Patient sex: F
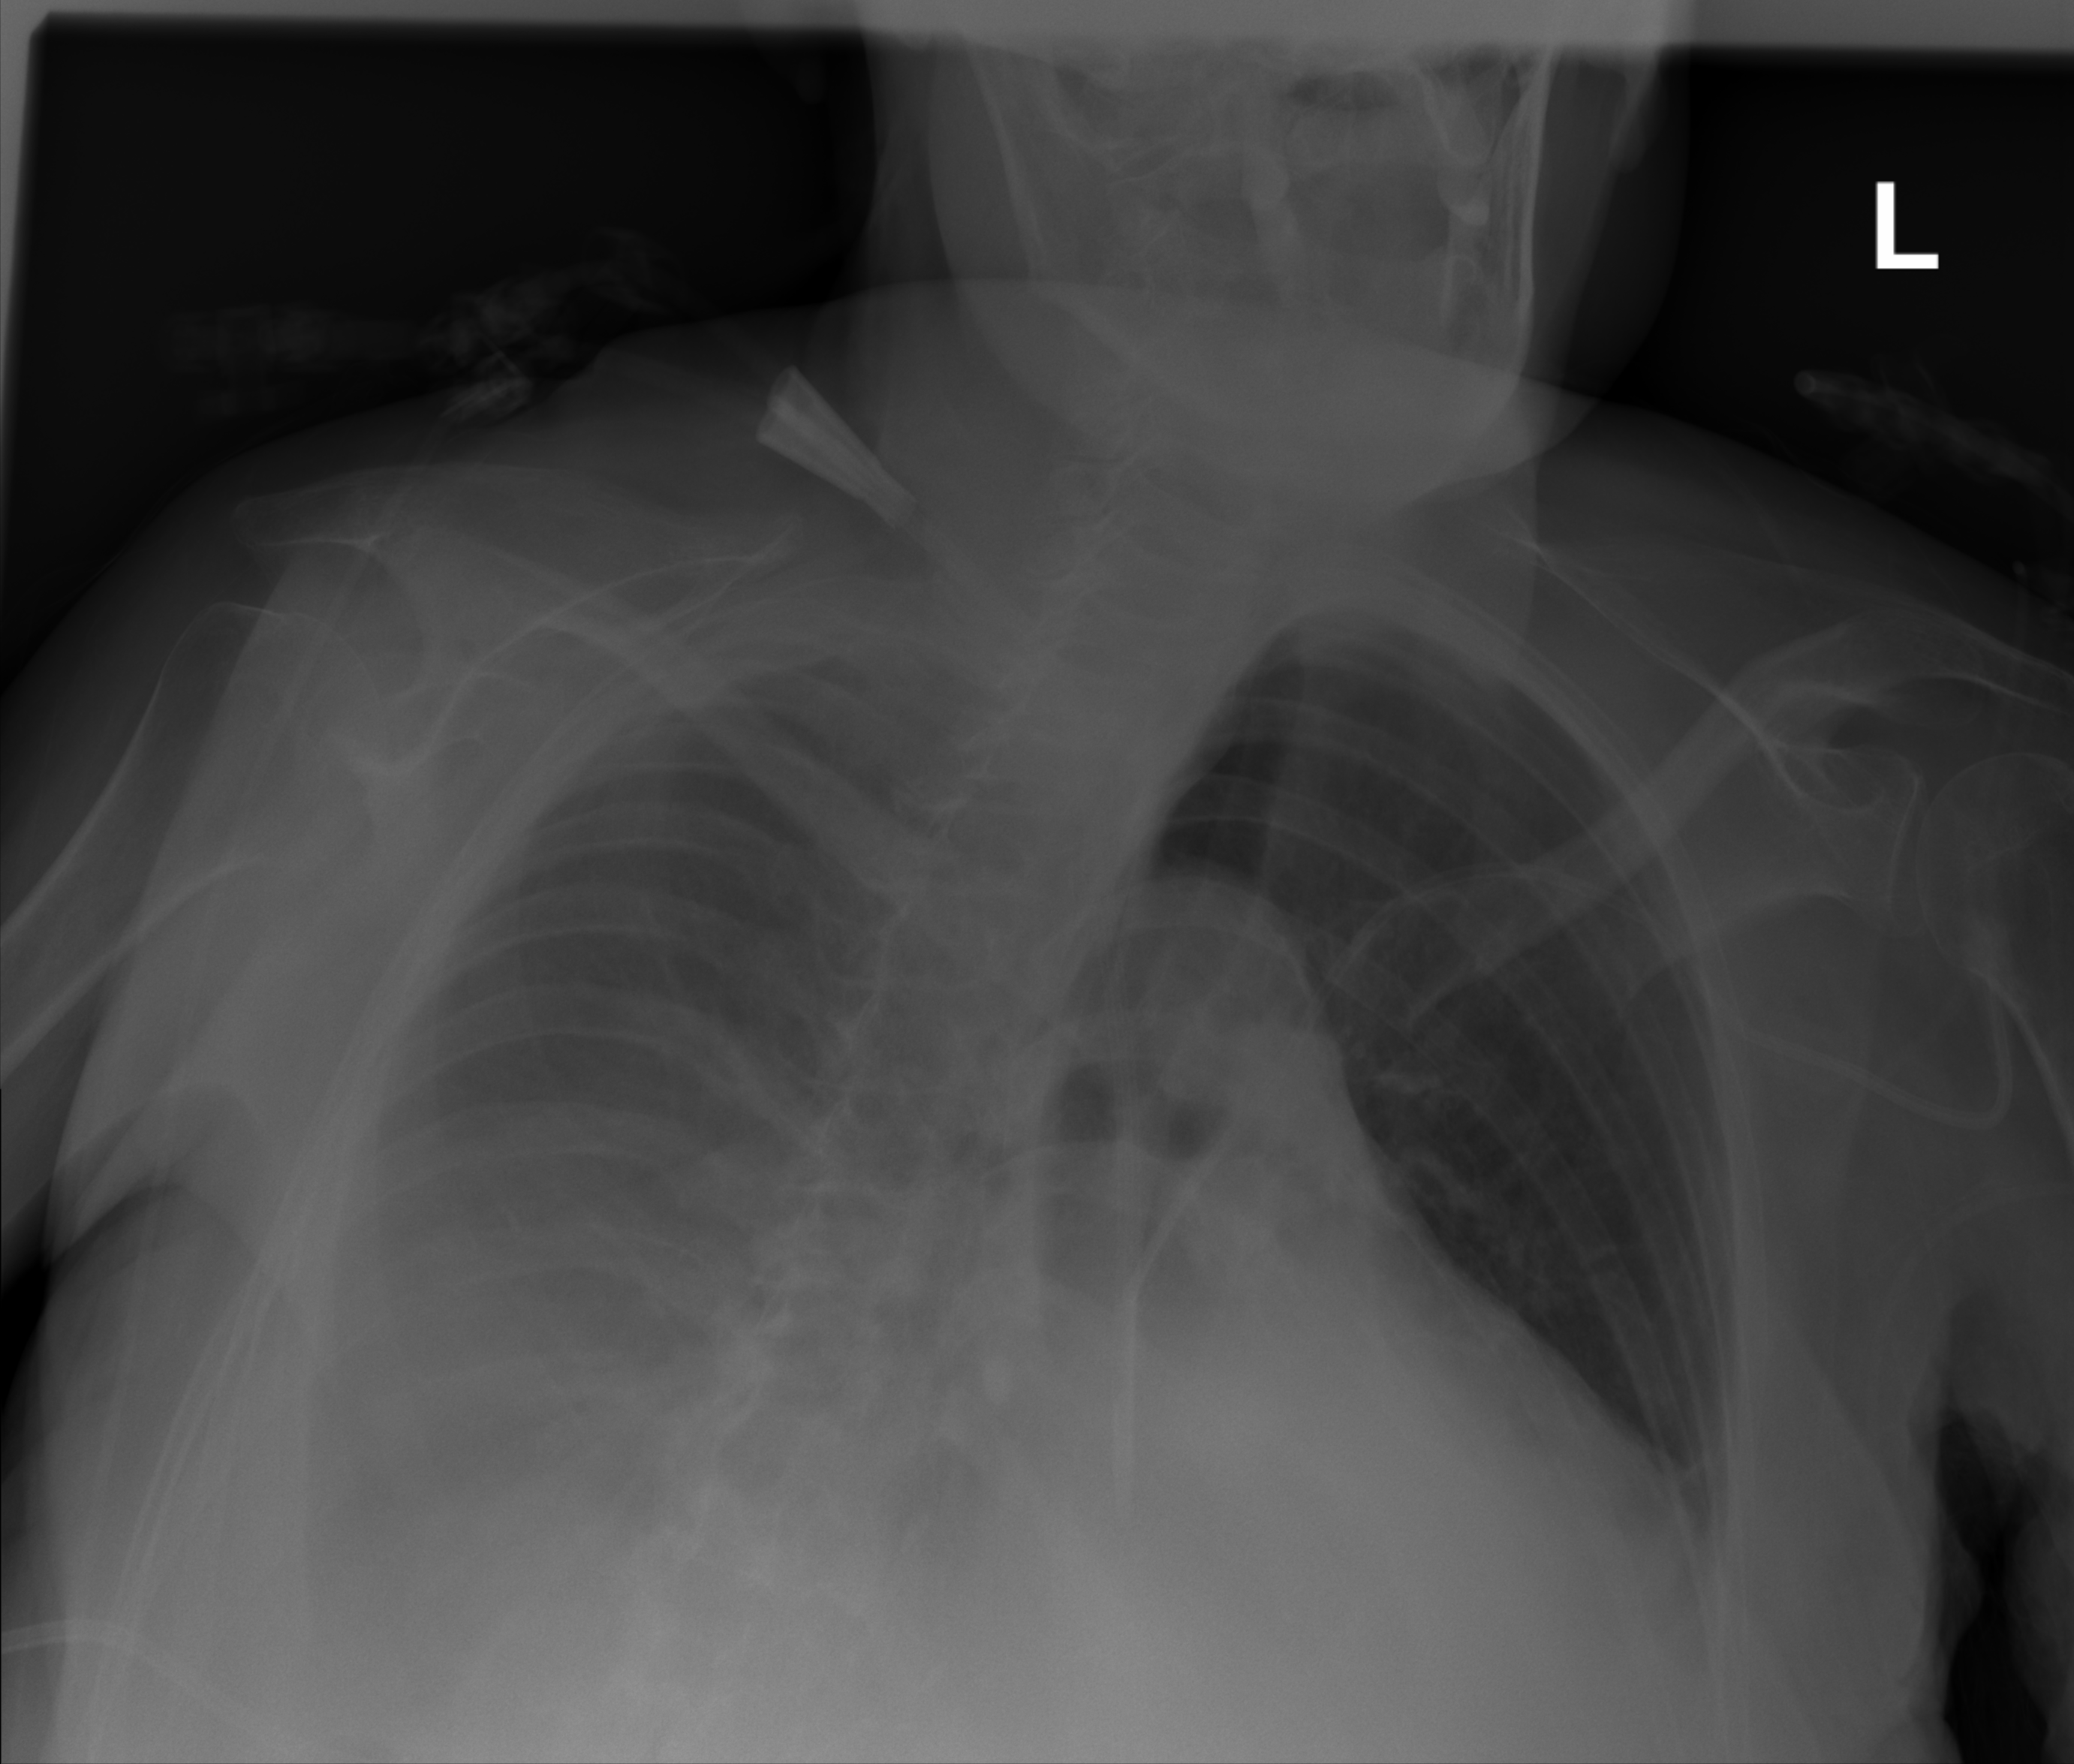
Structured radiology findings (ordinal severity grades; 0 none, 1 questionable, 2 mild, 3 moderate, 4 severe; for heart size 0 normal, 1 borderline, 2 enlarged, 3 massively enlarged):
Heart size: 2
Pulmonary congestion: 0
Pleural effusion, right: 3
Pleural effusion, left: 0
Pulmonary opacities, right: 0
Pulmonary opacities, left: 0
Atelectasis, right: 2
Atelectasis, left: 2